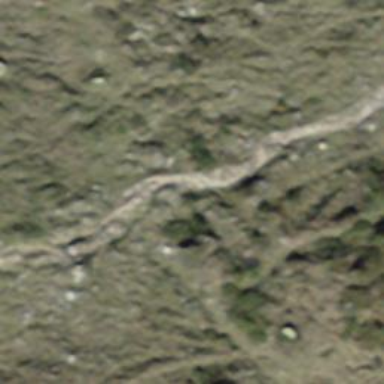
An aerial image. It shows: Path.